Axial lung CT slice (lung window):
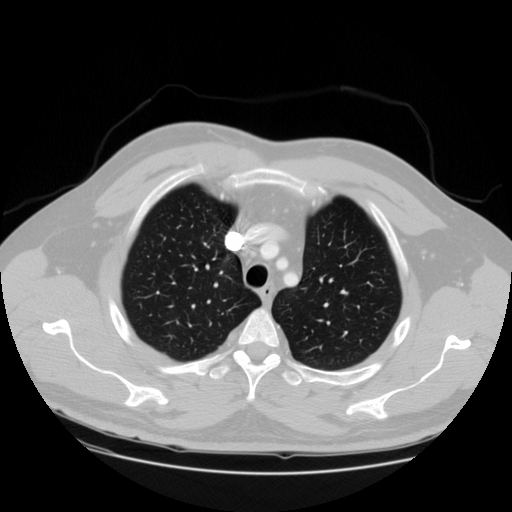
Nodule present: no